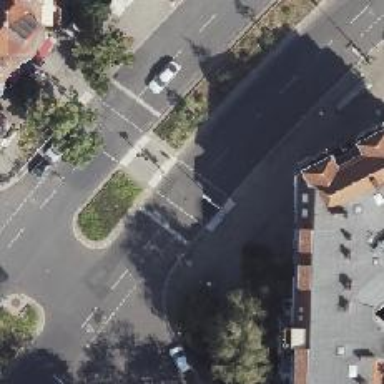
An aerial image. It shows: Tertiary road with asphalt surface. There is lane for parking on the right side of the road.